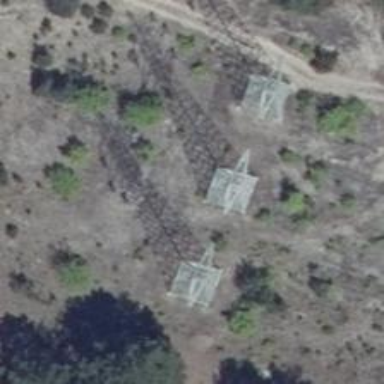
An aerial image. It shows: Power tower.